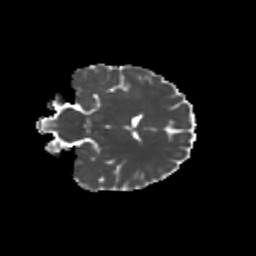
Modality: MD
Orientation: coronal
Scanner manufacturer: siemens
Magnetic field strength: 3 T
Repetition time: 9.2 s
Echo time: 0.084 s